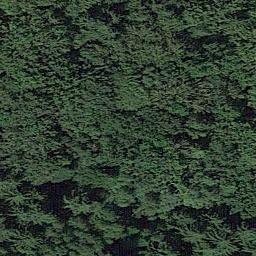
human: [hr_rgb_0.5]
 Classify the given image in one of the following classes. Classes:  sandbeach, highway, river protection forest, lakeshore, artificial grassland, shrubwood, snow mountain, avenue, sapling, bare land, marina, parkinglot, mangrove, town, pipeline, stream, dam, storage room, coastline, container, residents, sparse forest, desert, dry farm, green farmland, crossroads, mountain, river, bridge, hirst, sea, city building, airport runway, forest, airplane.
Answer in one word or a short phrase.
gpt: forest